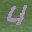
Label: 4